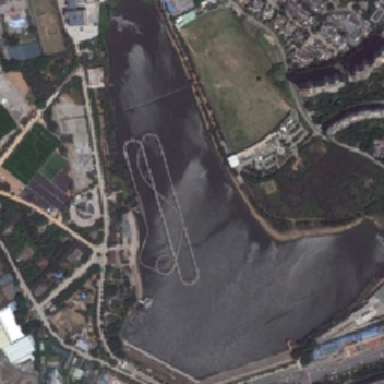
There are many residential areas near the park .